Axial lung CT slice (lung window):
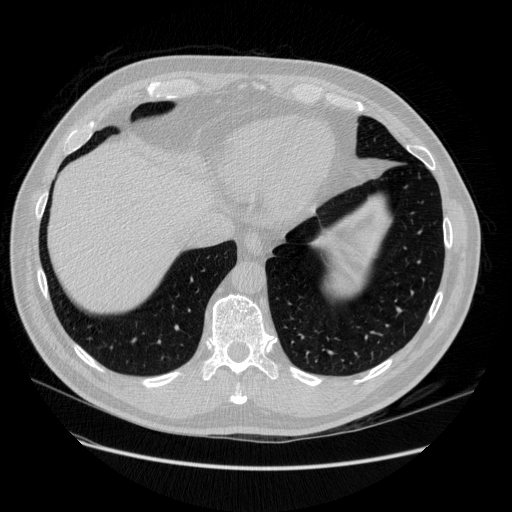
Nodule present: no